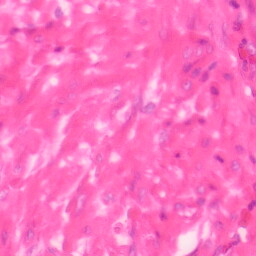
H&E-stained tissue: Colon